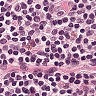
Metastatic tissue present: no